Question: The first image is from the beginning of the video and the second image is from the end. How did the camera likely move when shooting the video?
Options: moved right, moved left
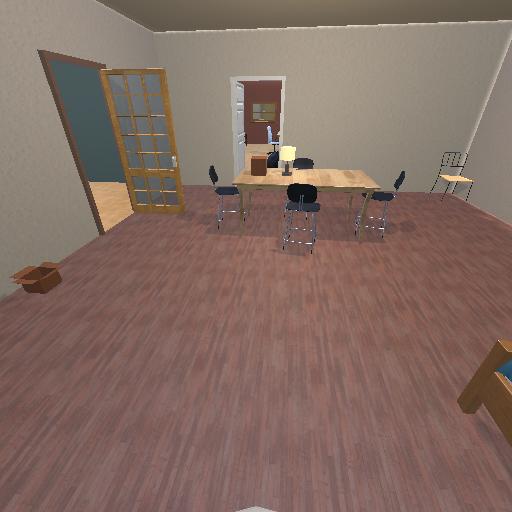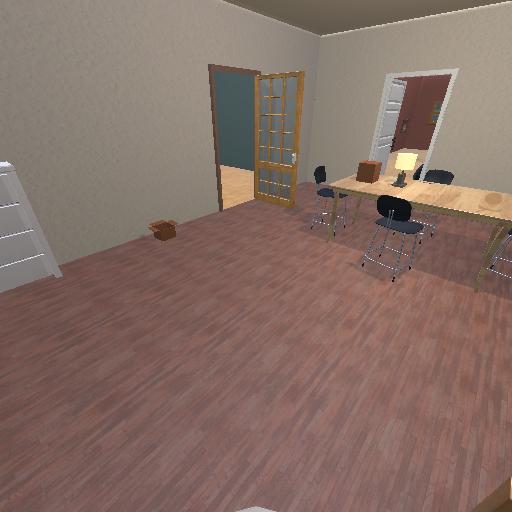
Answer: moved right